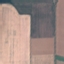
Land use / land cover: AnnualCrop